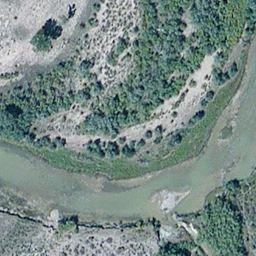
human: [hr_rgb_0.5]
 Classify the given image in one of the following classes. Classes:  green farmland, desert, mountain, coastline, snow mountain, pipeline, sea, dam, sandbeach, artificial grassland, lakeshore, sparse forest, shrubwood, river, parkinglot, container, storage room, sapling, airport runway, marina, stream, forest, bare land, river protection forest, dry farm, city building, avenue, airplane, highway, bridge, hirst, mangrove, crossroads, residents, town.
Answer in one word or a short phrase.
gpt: river